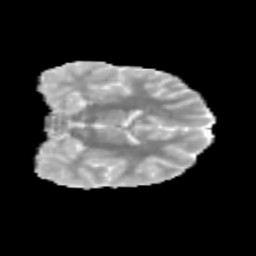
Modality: MD
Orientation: coronal
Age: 13
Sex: male
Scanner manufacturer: siemens
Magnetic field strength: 3 T
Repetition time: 3.8 s
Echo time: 0.07 s